Aerial crown-view tile of a tropical tree (Barro Colorado Island, Panama), acquired 20240813:
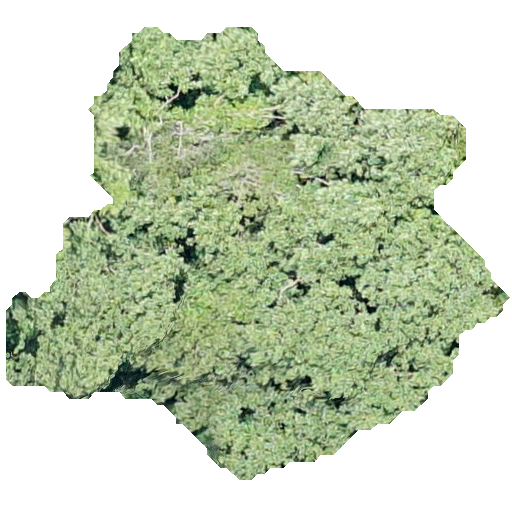
Species: Hieronyma alchorneoides
GBIF accepted scientific name: Hieronyma alchorneoides
Crown area: 215.287 m²